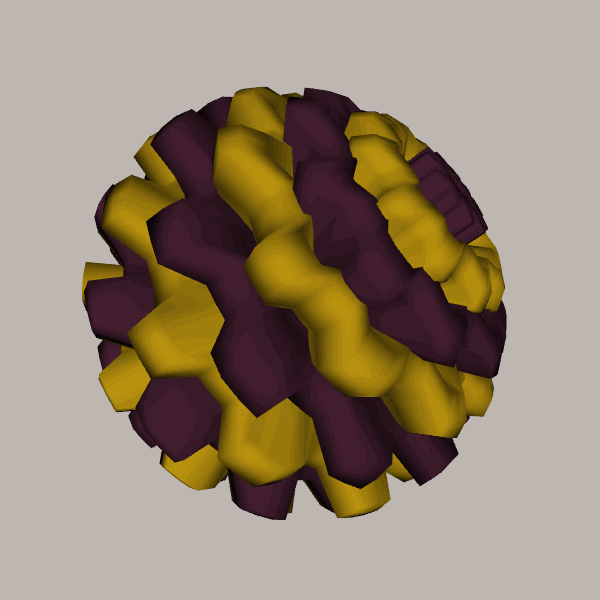
Background: light